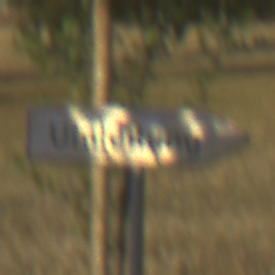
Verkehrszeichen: UmleitungswegweiserRechtsweisend
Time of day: SunriseSunset
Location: Outdoor (Nature)
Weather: Clear
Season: NotSpecified
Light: Natural